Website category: university
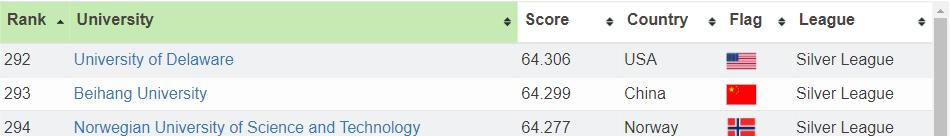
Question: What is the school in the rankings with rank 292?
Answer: University of Delaware

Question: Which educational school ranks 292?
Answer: University of Delaware

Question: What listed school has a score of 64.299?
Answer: Beihang University

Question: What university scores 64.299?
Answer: Beihang University

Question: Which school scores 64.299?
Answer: Beihang University

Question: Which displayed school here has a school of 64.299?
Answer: Beihang University

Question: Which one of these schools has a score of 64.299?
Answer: Beihang University

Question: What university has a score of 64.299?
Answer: Beihang University

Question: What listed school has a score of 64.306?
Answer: University of Delaware

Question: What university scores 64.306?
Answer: University of Delaware

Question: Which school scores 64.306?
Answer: University of Delaware

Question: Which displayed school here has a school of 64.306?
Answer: University of Delaware

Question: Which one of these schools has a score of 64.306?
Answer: University of Delaware

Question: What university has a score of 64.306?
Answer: University of Delaware

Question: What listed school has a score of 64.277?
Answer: Norwegian University of Science and Technology

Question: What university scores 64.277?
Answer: Norwegian University of Science and Technology

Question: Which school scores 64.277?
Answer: Norwegian University of Science and Technology

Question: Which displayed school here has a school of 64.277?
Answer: Norwegian University of Science and Technology

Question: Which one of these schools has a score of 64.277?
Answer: Norwegian University of Science and Technology

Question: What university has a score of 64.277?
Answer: Norwegian University of Science and Technology

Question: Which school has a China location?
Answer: Beihang University

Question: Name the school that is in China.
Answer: Beihang University

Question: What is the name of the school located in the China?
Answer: Beihang University

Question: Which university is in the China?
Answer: Beihang University

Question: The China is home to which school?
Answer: Beihang University

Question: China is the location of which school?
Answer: Beihang University

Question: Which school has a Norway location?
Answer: Norwegian University of Science and Technology

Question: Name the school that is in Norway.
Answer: Norwegian University of Science and Technology

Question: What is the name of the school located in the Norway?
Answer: Norwegian University of Science and Technology

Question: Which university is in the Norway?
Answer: Norwegian University of Science and Technology

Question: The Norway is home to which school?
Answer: Norwegian University of Science and Technology

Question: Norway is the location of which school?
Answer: Norwegian University of Science and Technology

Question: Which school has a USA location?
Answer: University of Delaware

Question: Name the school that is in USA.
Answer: University of Delaware

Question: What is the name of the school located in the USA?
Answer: University of Delaware

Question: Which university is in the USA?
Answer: University of Delaware

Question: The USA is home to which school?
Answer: University of Delaware

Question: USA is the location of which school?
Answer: University of Delaware